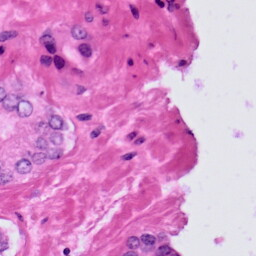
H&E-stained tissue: Prostate